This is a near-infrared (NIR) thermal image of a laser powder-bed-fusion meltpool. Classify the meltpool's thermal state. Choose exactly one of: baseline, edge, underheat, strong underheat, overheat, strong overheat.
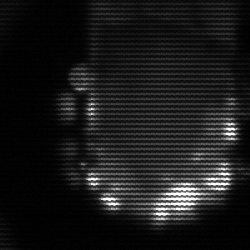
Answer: baseline